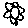
Label: flower